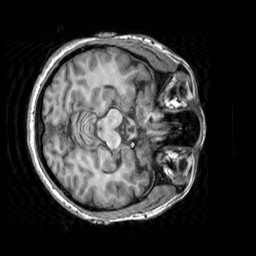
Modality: T1w
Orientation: axial
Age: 31
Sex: female
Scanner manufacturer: siemens
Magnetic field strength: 3 T
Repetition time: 2.3 s
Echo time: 0.00303 s